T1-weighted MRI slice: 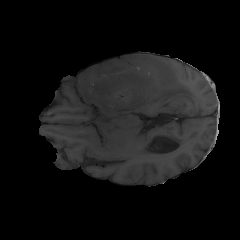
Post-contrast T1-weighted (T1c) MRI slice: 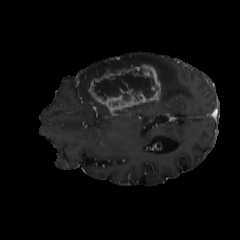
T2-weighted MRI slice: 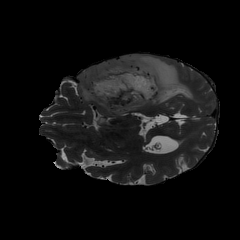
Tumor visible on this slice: yes